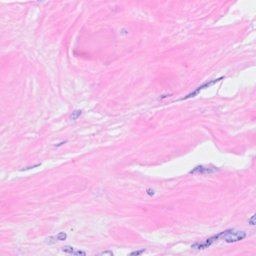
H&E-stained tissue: Breast